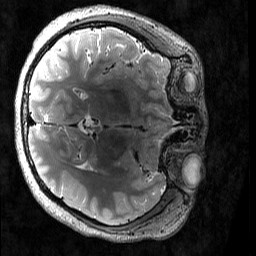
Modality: T2w
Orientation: axial
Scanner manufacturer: siemens
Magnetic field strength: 3 T
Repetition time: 3.2 s
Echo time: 0.565 s